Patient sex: F
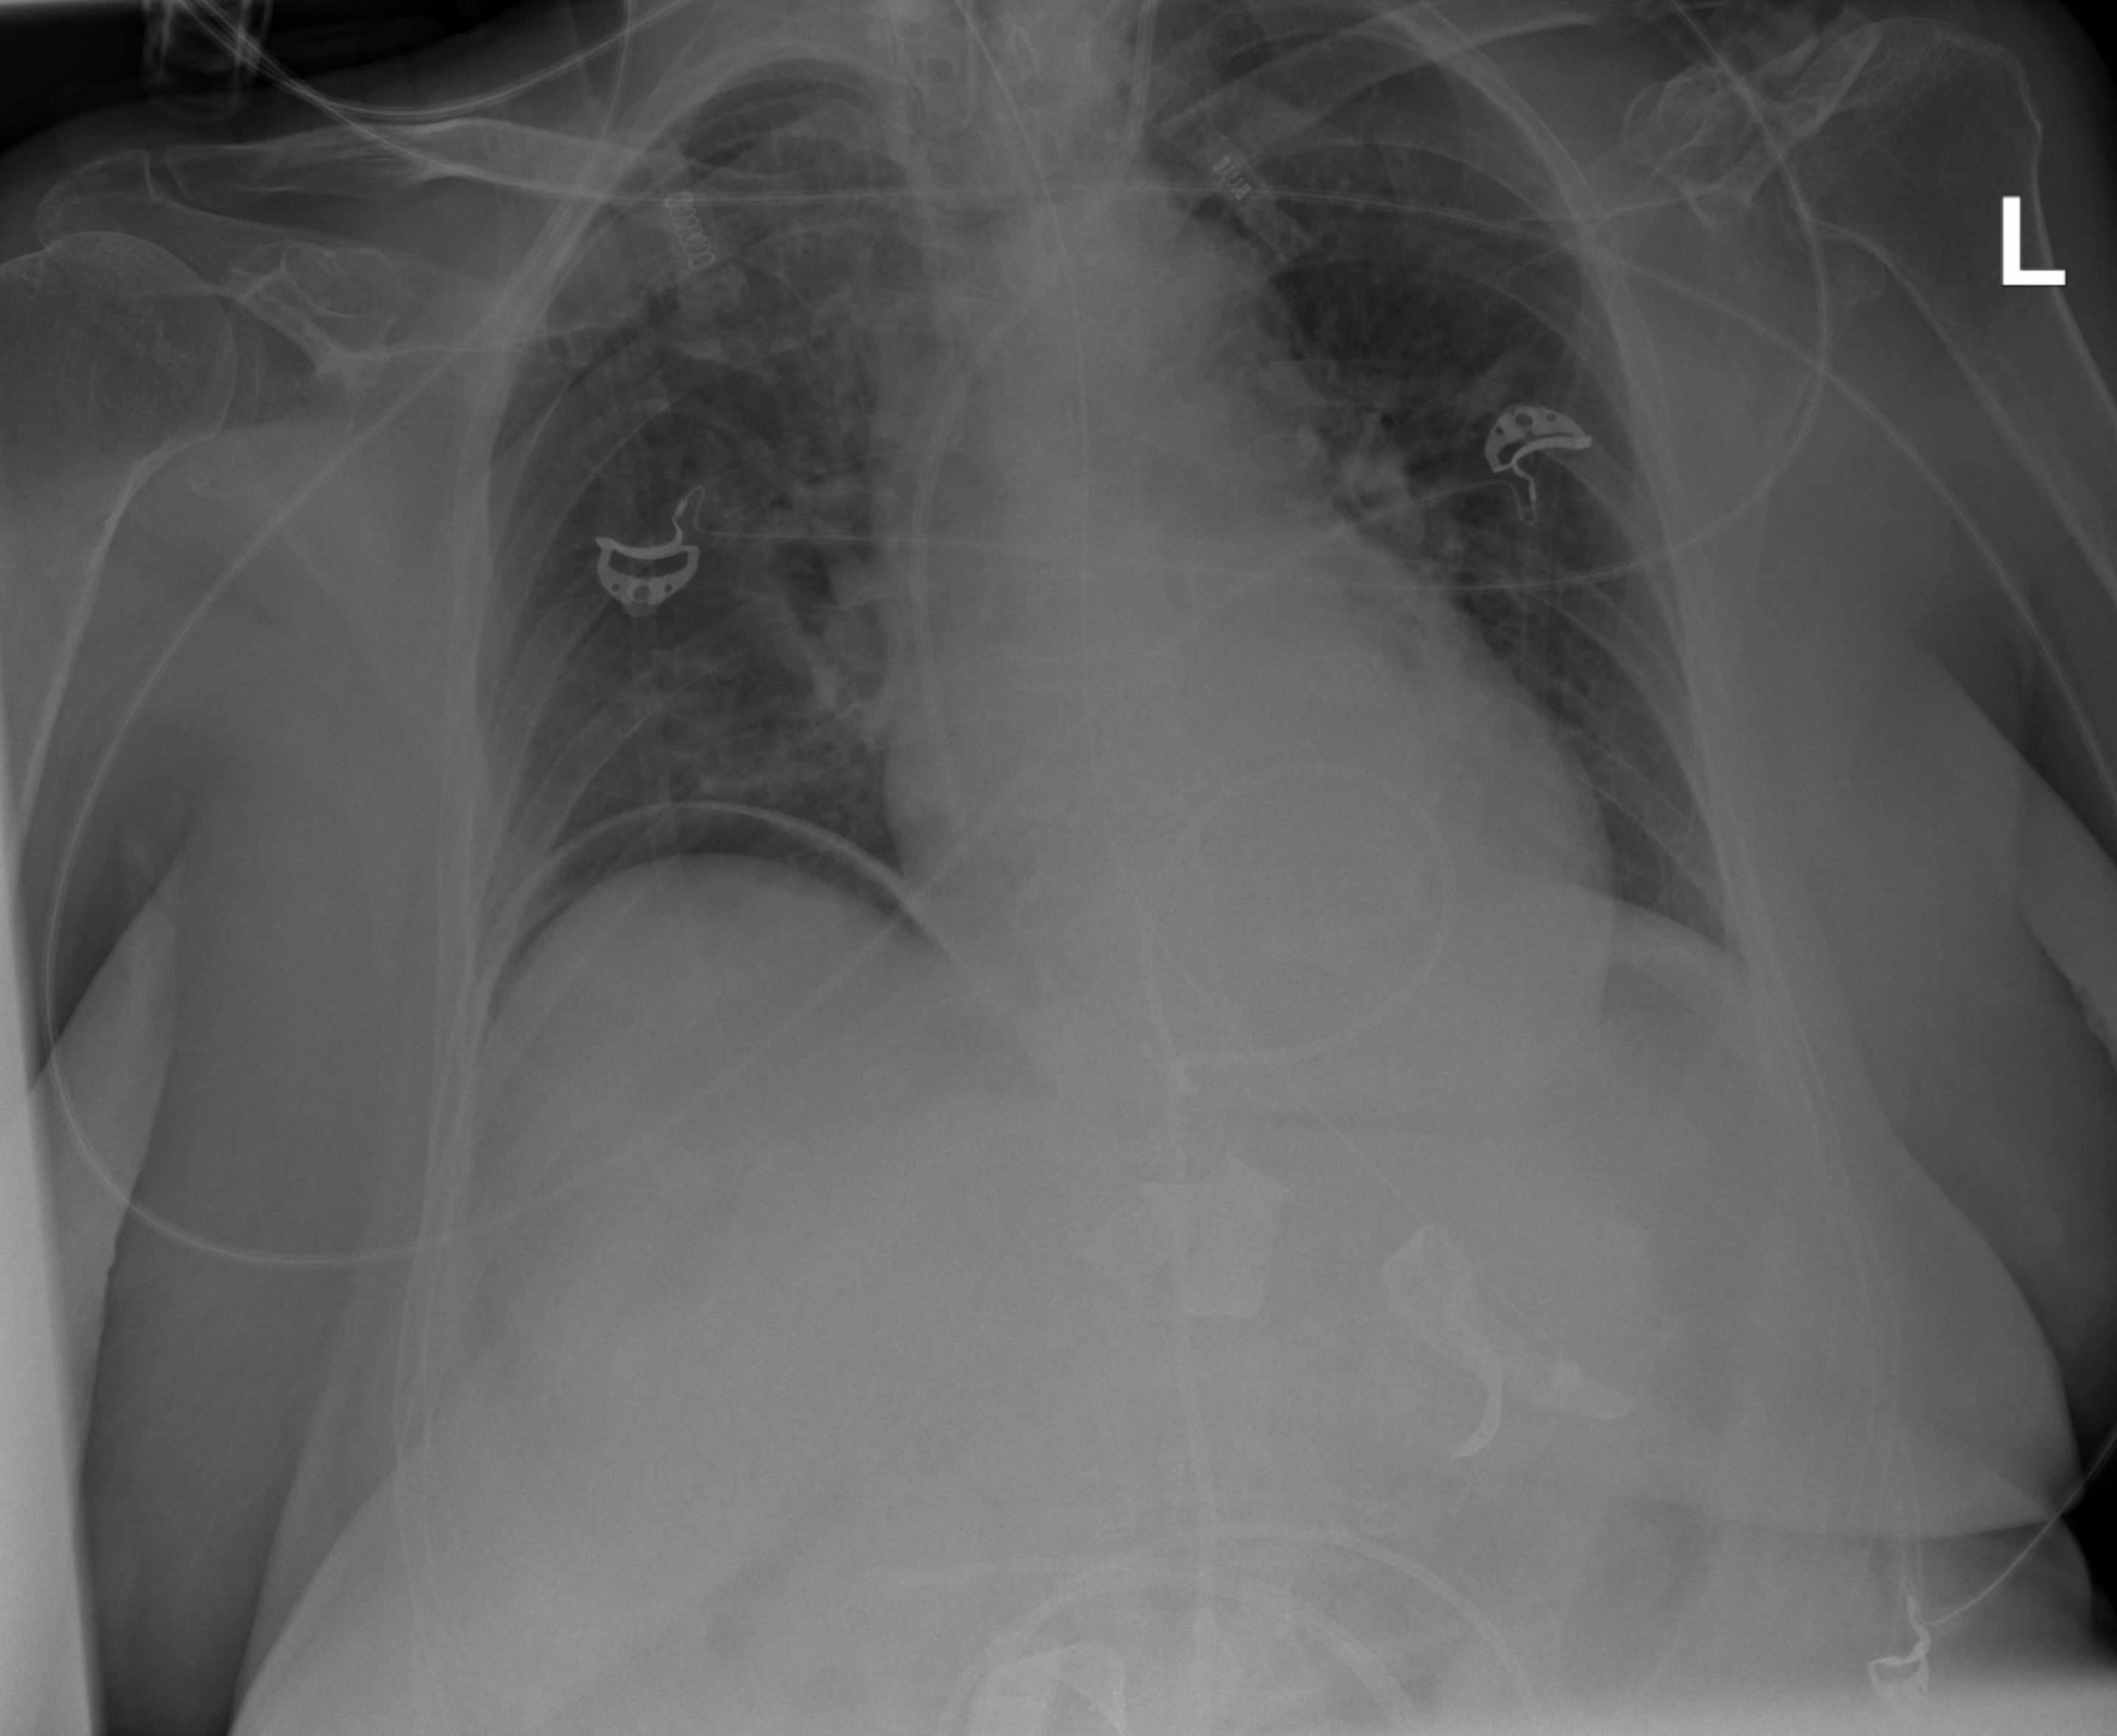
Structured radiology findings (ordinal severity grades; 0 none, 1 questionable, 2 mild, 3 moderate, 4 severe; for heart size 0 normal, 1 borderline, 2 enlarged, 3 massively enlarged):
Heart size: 1
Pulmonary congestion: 2
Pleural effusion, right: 0
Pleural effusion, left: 0
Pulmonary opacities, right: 2
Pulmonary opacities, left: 0
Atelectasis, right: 2
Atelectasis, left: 0